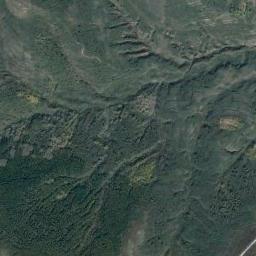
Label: mountain